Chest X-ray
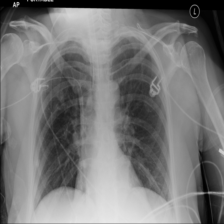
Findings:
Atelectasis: negative
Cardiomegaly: negative
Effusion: negative
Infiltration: negative
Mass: negative
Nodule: negative
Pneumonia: negative
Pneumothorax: negative
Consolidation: negative
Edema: negative
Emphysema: negative
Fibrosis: negative
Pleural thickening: negative
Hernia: negative